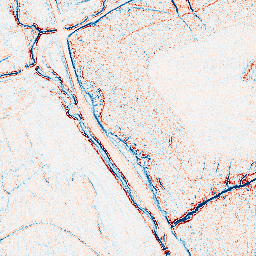
Category: edge_preserving
Decomposition family: bilateral
Decomposition parameters: d: 5
sigma_color: 150
sigma_space: 50
Upsampling method: fft_zeropad
Upsampling parameters: scale: 2
Upsampling scale: 2